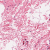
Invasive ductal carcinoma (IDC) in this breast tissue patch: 0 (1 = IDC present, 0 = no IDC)